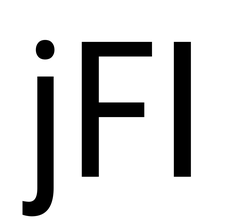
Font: Roboto_Condensed_Regular